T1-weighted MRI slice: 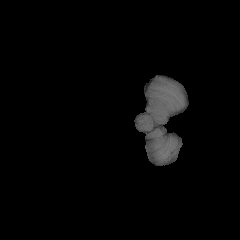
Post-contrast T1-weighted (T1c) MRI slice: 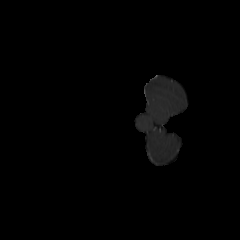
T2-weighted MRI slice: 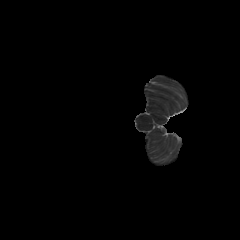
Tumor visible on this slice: no